Question: I have the following layout:
'''
<?xml version="1.0" encoding="utf-8"?>
<LinearLayout xmlns:android="http://schemas.android.com/apk/res/android"
android:orientation="vertical"
android:layout_width="match_parent"
android:layout_height="match_parent">
<ProgressBar
style="@android:style/Widget.Material.ProgressBar.Large"
android:layout_width="wrap_content"
android:layout_height="wrap_content"/>
</LinearLayout>
'''
I have a Nexus 5 running 'Android 5.0.1' that doesn't display the 'ProgressBar', obviously because of the style. When I set the style for example to
'''
style="@android:style/Widget.ProgressBar.Large"
'''
or
'''
style="@android:style/Widget.Holo.ProgressBar.Large"
'''
it is shown. I have an identical Nexus 5 also running 'Android 5.0.1' which displays all the 'ProgressBar's fine.
Enabling the 'draw layout borders' option in the developers options, it shows that the 'ProgressBar' is included in the layout, it is simply not shown.
This seems very strange, any idea on what could be going on here?

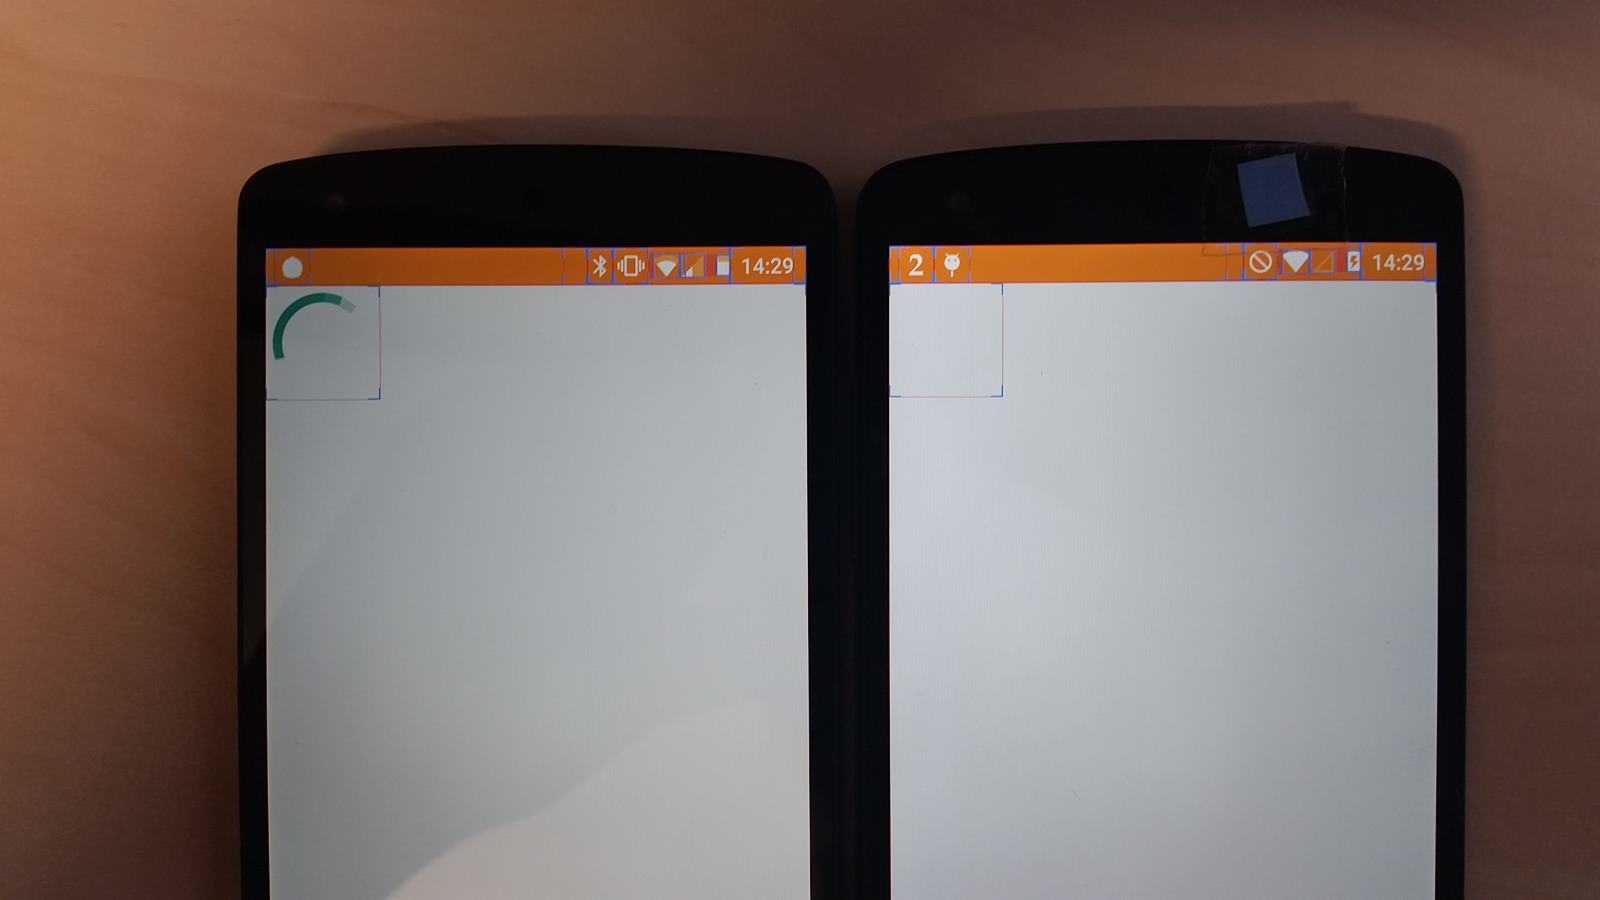
Answer: I was having the same issue but was because the developer phone have animations scales to 0 (all 3).
Enable all the animations on the device and maybe you will be able to see the progress bar, so for normal people that will have animations enabled the progress bar will appear fine.